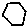
Label: hexagon